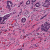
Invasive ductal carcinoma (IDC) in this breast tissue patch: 1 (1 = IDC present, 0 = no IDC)